Field crop: maize
Growth stage: 2
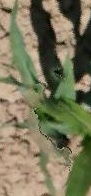
Species: maize